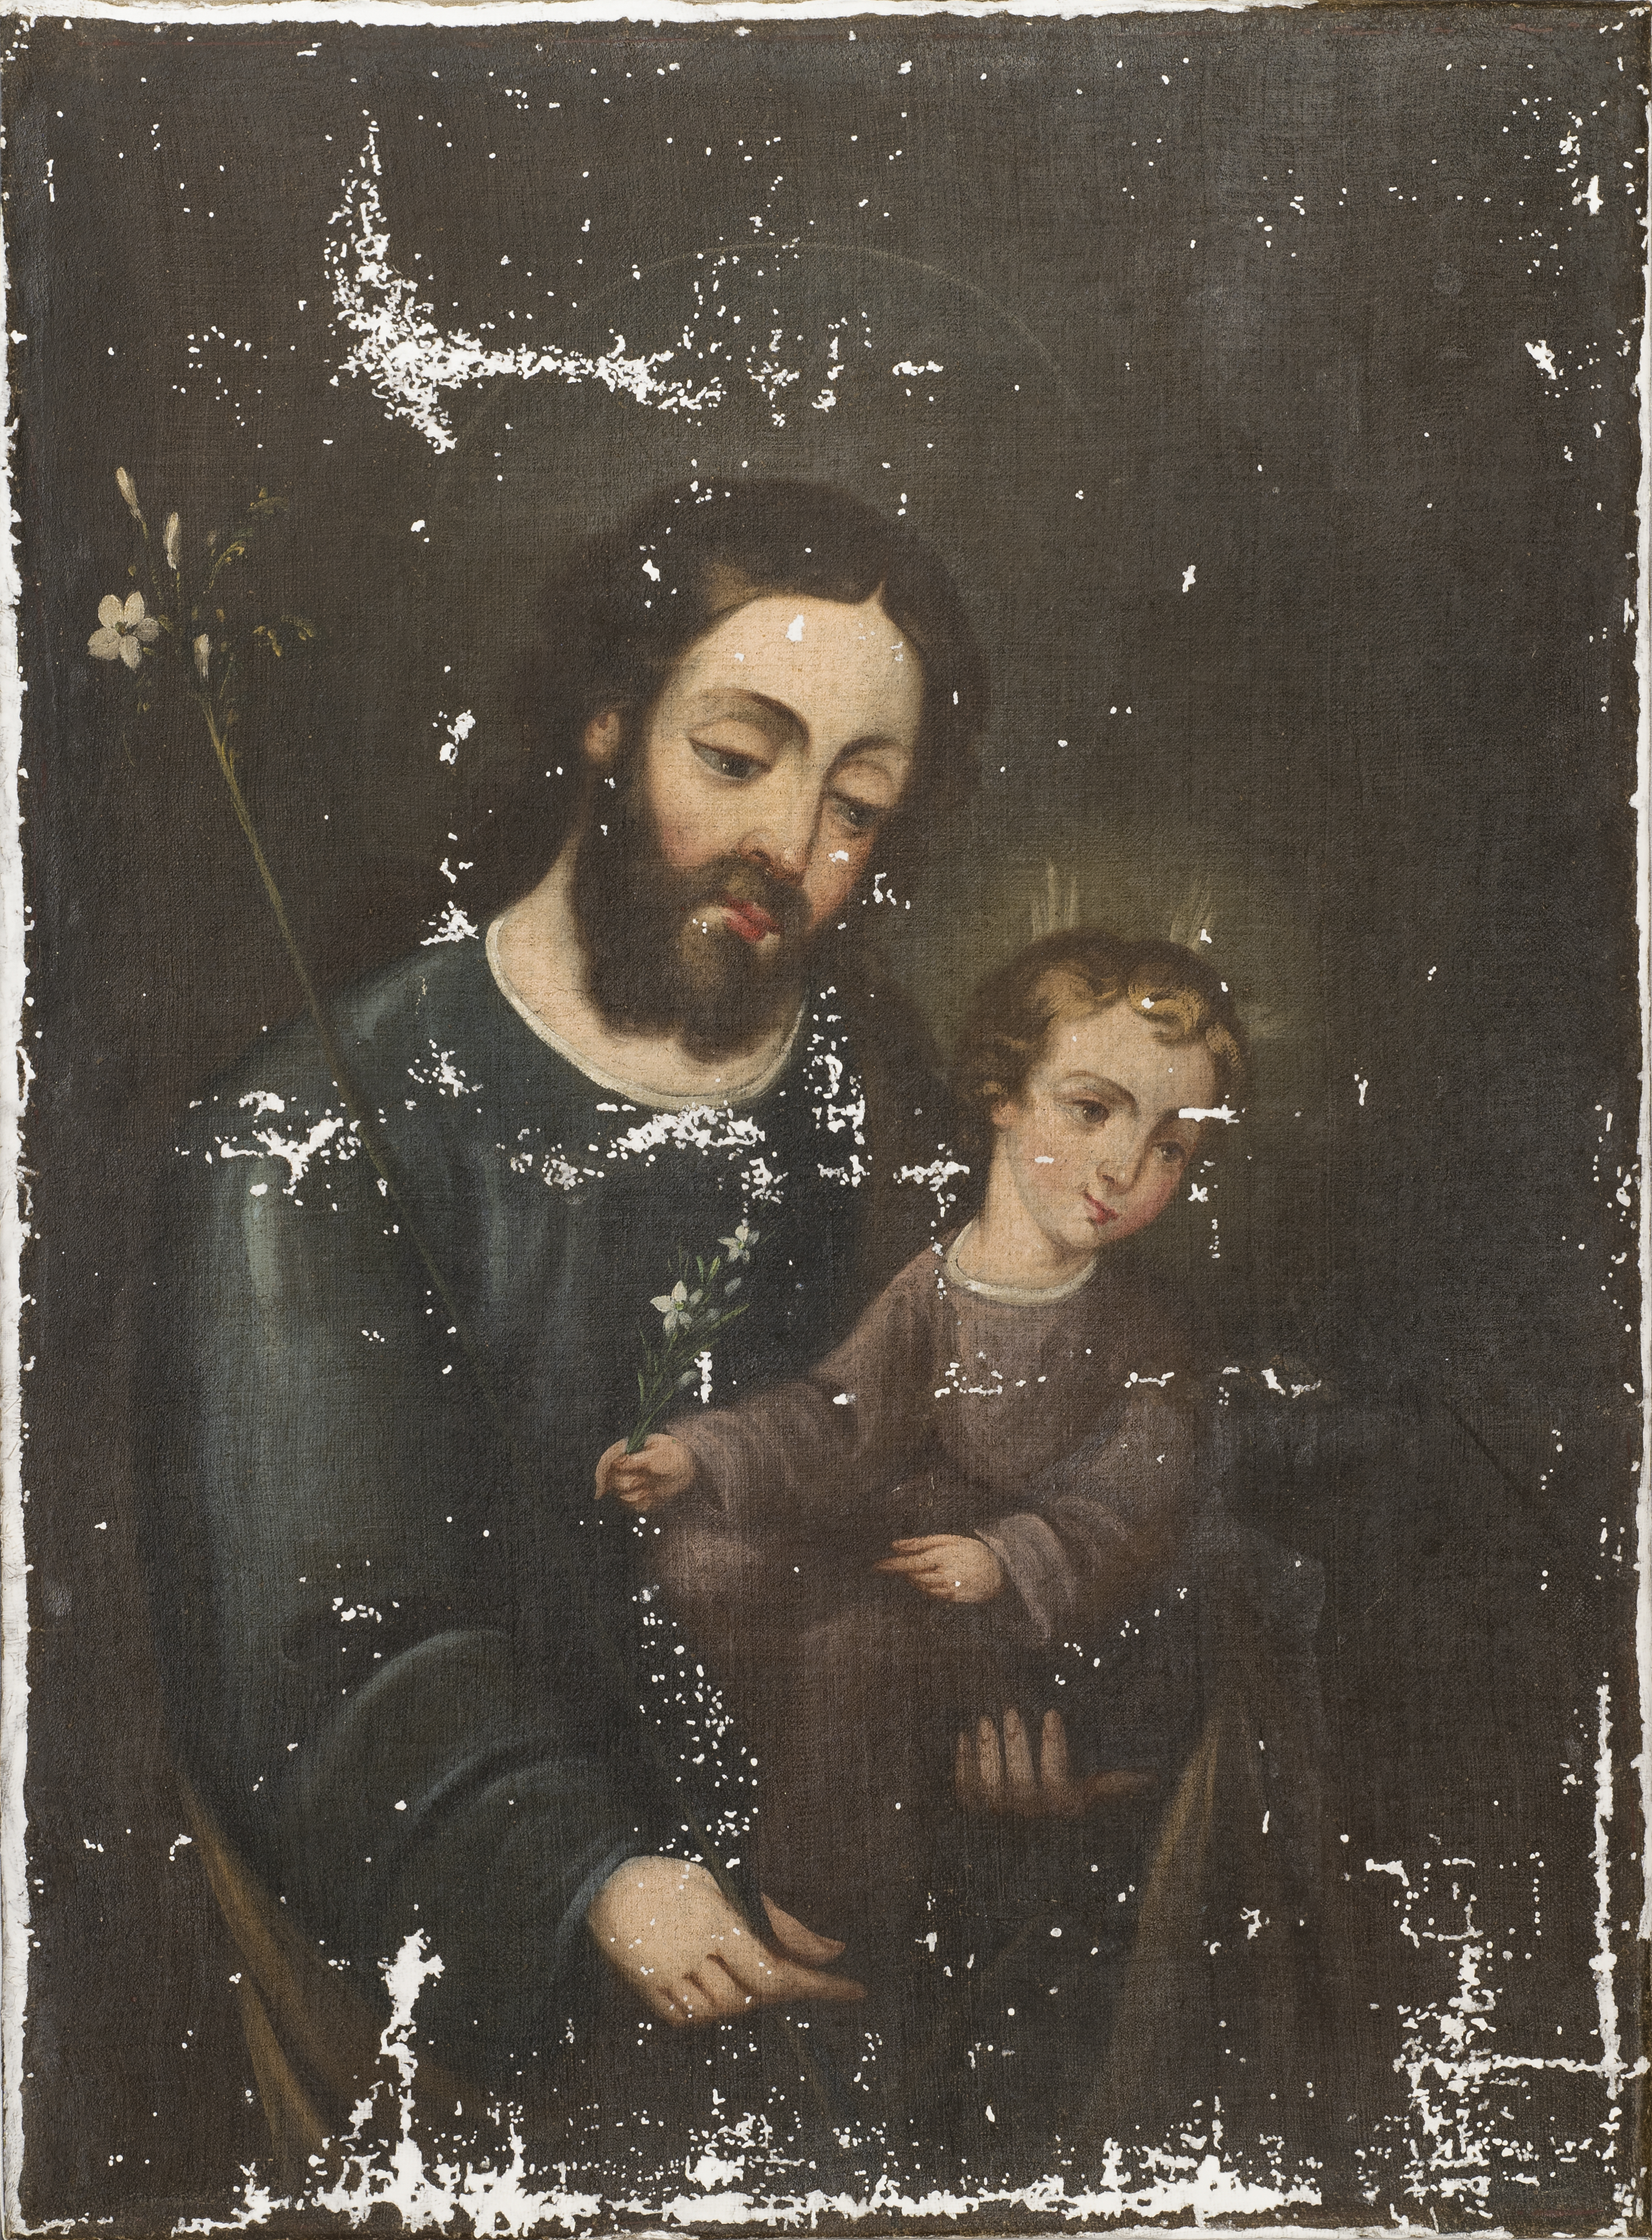
Damage type annotated: stucco filler